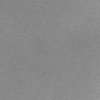
Label: dusty